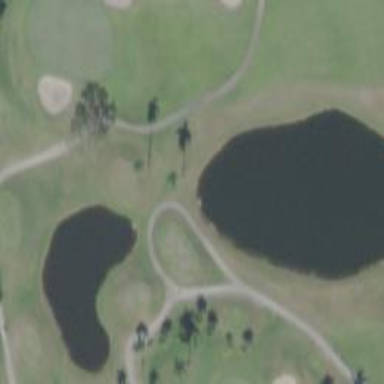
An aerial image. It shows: Golf cartpath that is also road path.